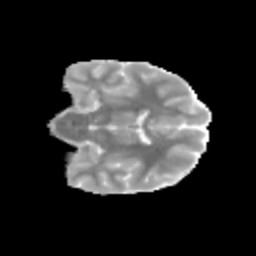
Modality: MD
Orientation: coronal
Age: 12
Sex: male
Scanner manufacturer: siemens
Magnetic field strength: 3 T
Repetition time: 3.8 s
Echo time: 0.07 s